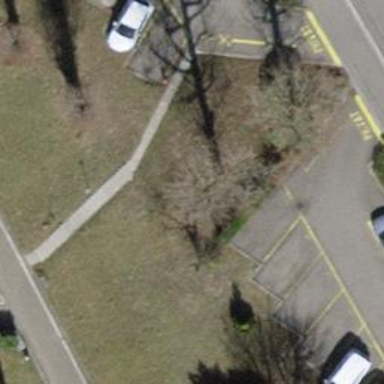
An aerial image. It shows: Set of steps on the road.